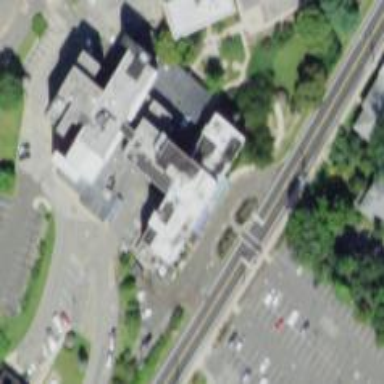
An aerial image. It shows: Healthcare facility identified as hospital.